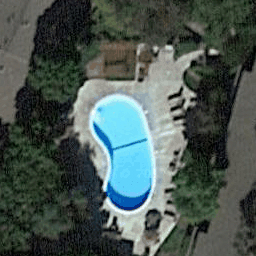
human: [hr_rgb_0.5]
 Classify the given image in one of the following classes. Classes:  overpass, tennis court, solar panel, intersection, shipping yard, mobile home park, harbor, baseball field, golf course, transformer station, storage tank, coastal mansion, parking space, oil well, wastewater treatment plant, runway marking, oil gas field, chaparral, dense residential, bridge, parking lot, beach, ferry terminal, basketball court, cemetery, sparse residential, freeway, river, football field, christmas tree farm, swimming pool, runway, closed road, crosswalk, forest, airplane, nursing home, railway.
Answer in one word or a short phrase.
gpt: swimming pool